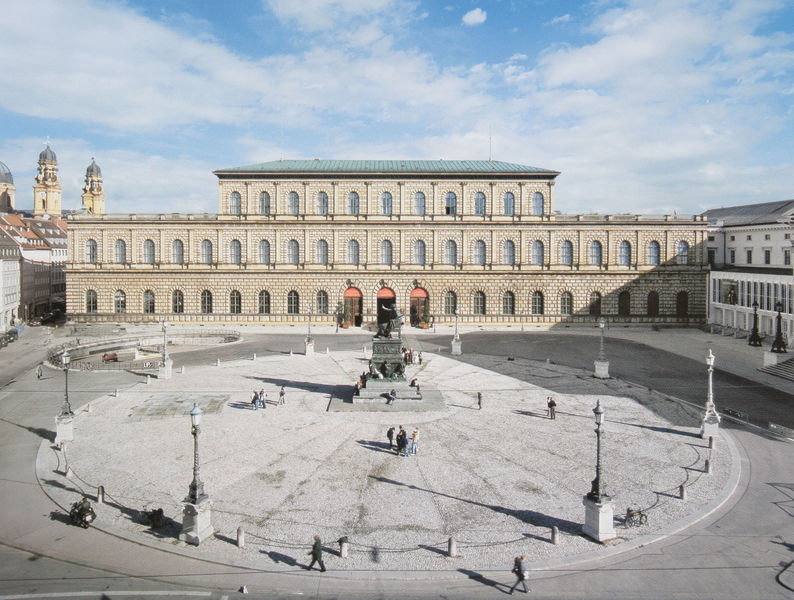
Titel: Die Fassade des Königsbaus
Künstler: Leo von Klenze
Standort: München
Institution: Residenz
Schlagwörter: blau, gruppe, himmel, schatten, weiß, wolken, kirchturm, menschen, stadt, fenster, grau, hintergrund, lampen, laterne, laternen, licht, orange, straße, tür, vordergrund, dach, gebäude, haus, schloss, architektur, sockel, stein, kirche, rauch, sonne, klassizismus, personen, oper, theater, front, frontal, kreis, reiter, rund, turm, statue, deutschland, hellblau, fassade, italien, pflaster, fischer, kette, fußgänger, platz, könig, schattens, foto, fotografie, kirchen, panorama, bayern, tumr, türme, münchen, palast, palazzo, stockwerk, denkmal, symmetrisch, ketten, rom, portal, rustika, sandstein, residenz, rundbögen, zentral, obelisk, florenz, historismus, etagen, geschosse, museum, stockwerke, kandelaber, joseph, ludwig, standbild, fesnter, monument, klenze, max, carl von fischer, dreigeschossig, königsbau, architekt, medici, rondell, reiterdenkmal, superposition, rustica, postamente, nationaltheater, karl von fischer, max-joseph-platz, theatinerkirche, maximilian, leo von klenze, von, palazzo pitti, barrock, palastschema, neorenaissance, petersplatz, platzanlage, ludwig i., residenztheater, max i. joseph, max joseph, staatsoper, residenzstrasse, marstall, menschn, digitalisiert, maximilian i, residenzgasse, bad abbach, c.d. rauch, christian daniel rauch, himmelo, historischer eklektizismus, königsbau der residenz, max josef, maximiliansplatz, palazzo pitte, parkgarage, parkhaus, prellsteine, sankt cajetan, st. cajetan, südfront, tiefgarage, roller, redoute, rustike, capitol, mas, josephsplatz, motorroller